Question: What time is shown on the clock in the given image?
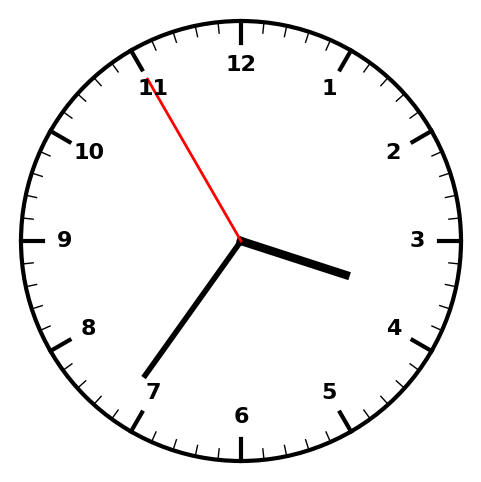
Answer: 03:35:55